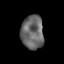
Tissue: prostate
Cell type: Epithelial cells
Senescence score: 0.3305
Nuclear area (px): 748
Mean DAPI intensity: 103.615